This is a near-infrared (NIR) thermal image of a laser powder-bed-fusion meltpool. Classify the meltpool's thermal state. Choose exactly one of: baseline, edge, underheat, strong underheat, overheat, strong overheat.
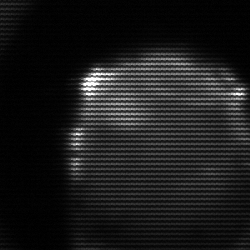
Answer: edge